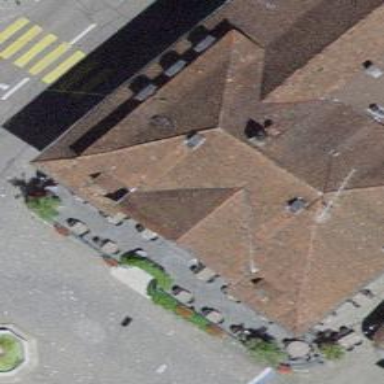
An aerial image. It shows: Restaurant.